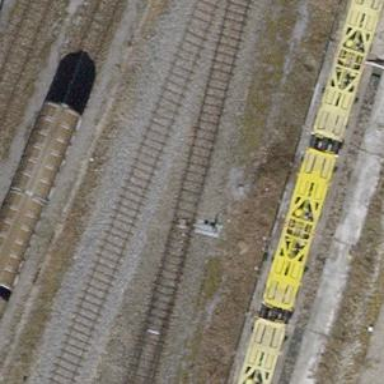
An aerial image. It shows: Railway switch.